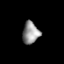
Tissue: prostate
Cell type: T cells
Senescence score: 0.2307
Nuclear area (px): 357
Mean DAPI intensity: 149.118